Aerial crown-view tile of a tropical tree (Barro Colorado Island, Panama), acquired 20250715:
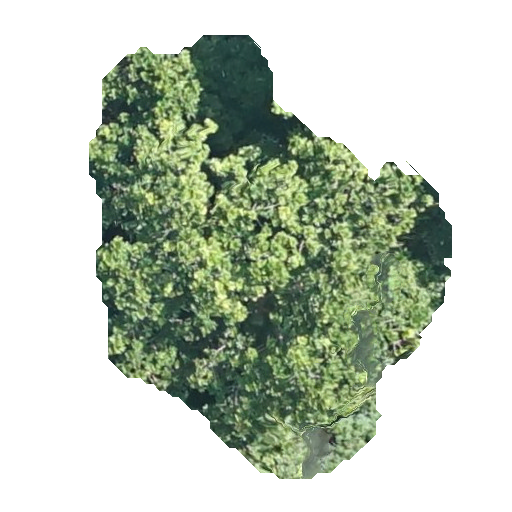
Species: Anacardium excelsum
GBIF accepted scientific name: Anacardium excelsum
Crown area: 158.888 m²